Question: So using WindowBuilder (latest version of Ecliple, Kepler) I've created a frame as so:

But I'd like to switch between them with a button, which I've created on the panelWelcome.
I'm guessing I'd add an itemListener, then create a method that switches between the cards.
The problem is, I have no idea how to proceed after that. Here's the code that's automatically generated:
'''
package client;
import java.awt.EventQueue;
import javax.swing.JFrame;
import javax.swing.JPanel;
import java.awt.BorderLayout;
import java.awt.FlowLayout;
import java.awt.CardLayout;
import java.awt.GridBagLayout;
import javax.swing.JLabel;
import java.awt.GridBagConstraints;
import java.awt.Font;
import java.awt.Insets;
import java.awt.event.ItemEvent;
import java.awt.event.ItemListener;
import javax.swing.JComboBox;
import javax.swing.DefaultComboBoxModel;
import javax.swing.ImageIcon;
import javax.swing.JButton;
public class Test {
private JFrame frame;
/**
* Launch the application.
*/
public static void main(String[] args) {
EventQueue.invokeLater(new Runnable() {
public void run() {
try {
Test window = new Test();
window.frame.setVisible(true);
} catch (Exception e) {
e.printStackTrace();
}
}
});
}
/**
* Create the application.
*/
public Test() {
initialize();
}
/**
* Initialize the contents of the frame.
*/
private void initialize() {
frame = new JFrame();
frame.setBounds(100, 100, 450, 300);
frame.setDefaultCloseOperation(JFrame.EXIT_ON_CLOSE);
frame.getContentPane().setLayout(new CardLayout(0, 0));
JPanel panelWelcome = new JPanel();
frame.getContentPane().add(panelWelcome, "name_98933171901972");
GridBagLayout gbl_panelWelcome = new GridBagLayout();
gbl_panelWelcome.columnWidths = new int[]{0, 0, 0, 0, 0, 0, 0};
gbl_panelWelcome.rowHeights = new int[]{0, 0, 0, 0, 0, 0, 0, 0, 0, 0};
gbl_panelWelcome.columnWeights = new double[]{0.0, 0.0, 0.0, 0.0, 0.0, 1.0, Double.MIN_VALUE};
gbl_panelWelcome.rowWeights = new double[]{0.0, 0.0, 0.0, 0.0, 0.0, 0.0, 0.0, 0.0, 0.0, Double.MIN_VALUE};
panelWelcome.setLayout(gbl_panelWelcome);
JLabel lblTitle = new JLabel("MEMEPlayer");
lblTitle.setFont(new Font("Segoe UI", Font.BOLD, 12));
GridBagConstraints gbc_lblTitle = new GridBagConstraints();
gbc_lblTitle.insets = new Insets(0, 0, 5, 0);
gbc_lblTitle.gridx = 5;
gbc_lblTitle.gridy = 0;
panelWelcome.add(lblTitle, gbc_lblTitle);
JLabel lblNewLabel = new JLabel("Welcome! To get started, select a movie from the drop down menu");
lblNewLabel.setFont(new Font("Segoe UI", Font.PLAIN, 11));
GridBagConstraints gbc_lblNewLabel = new GridBagConstraints();
gbc_lblNewLabel.insets = new Insets(0, 0, 5, 0);
gbc_lblNewLabel.gridx = 5;
gbc_lblNewLabel.gridy = 2;
panelWelcome.add(lblNewLabel, gbc_lblNewLabel);
JComboBox comboBox = new JComboBox();
comboBox.setModel(new DefaultComboBoxModel(new String[] {"The Avengers (2012)", "Monsters, Inc. (2001)", "Prometheus (2012)"}));
GridBagConstraints gbc_comboBox = new GridBagConstraints();
gbc_comboBox.insets = new Insets(0, 0, 5, 0);
gbc_comboBox.gridx = 5;
gbc_comboBox.gridy = 4;
panelWelcome.add(comboBox, gbc_comboBox);
JButton btnNewButton = new JButton("Next >");
GridBagConstraints gbc_btnNewButton = new GridBagConstraints();
gbc_btnNewButton.insets = new Insets(0, 0, 5, 0);
gbc_btnNewButton.gridx = 5;
gbc_btnNewButton.gridy = 6;
btnNewButton.addItemListener((ItemListener) this);
panelWelcome.add(btnNewButton, gbc_btnNewButton);
JLabel lblNewLabel_1 = new JLabel("");
lblNewLabel_1.setIcon(new ImageIcon("C:\temp\Meme1\largeVLC.png"));
GridBagConstraints gbc_lblNewLabel_1 = new GridBagConstraints();
gbc_lblNewLabel_1.gridx = 5;
gbc_lblNewLabel_1.gridy = 8;
panelWelcome.add(lblNewLabel_1, gbc_lblNewLabel_1);
JPanel panelVideo = new JPanel();
frame.getContentPane().add(panelVideo, "name_98968999152440");
}
}
'''
Thanks for any help!
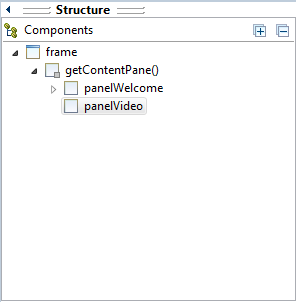
Answer: The problem I see you're facing is that you are setting the layout to the frame. This is a problem because it means that the frame can only have visible component at a time. component being one of the panels. So you can put a button. The button would have to be on the one of the panels, which may be hard to maintain, in terms of navigation.
So instead, have a main 'JPanel' that has the 'CardLayout', and add your card panels to main panel. Then you can add the main panel to the frame, along with buttons for navigation.
Another option is to have a menu bar with option to change the cards, then that way, you can keep the card layout on the frame, because navigation is controlled by the menu options.
See <URL>'
You may also find <URL> interesting. It used Netbeans, but maybe you'll pick something up